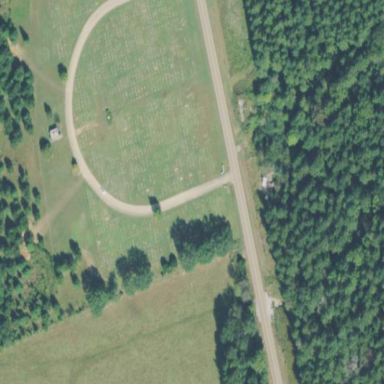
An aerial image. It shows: Cemetery.